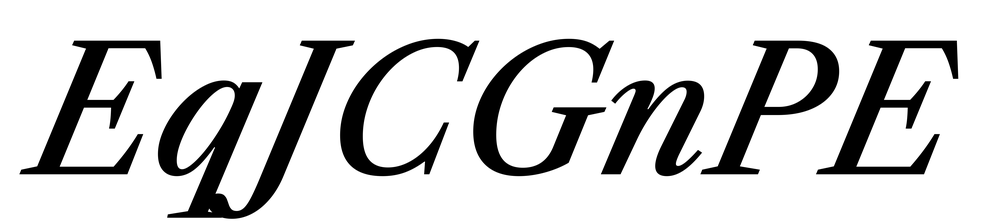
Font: LibreCaslonText-Italic_Medium_Italic